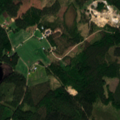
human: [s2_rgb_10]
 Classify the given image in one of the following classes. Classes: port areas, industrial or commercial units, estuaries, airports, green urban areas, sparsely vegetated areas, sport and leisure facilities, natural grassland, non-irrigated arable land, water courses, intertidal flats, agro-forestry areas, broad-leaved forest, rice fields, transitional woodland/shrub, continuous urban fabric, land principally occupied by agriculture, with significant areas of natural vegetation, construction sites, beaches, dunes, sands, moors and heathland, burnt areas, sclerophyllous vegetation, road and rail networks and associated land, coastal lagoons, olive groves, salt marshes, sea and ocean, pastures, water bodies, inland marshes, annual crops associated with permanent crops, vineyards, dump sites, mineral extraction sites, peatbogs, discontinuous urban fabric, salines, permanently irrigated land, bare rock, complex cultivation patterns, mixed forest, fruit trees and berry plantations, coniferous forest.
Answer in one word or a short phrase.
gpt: coniferous forest, mixed forest, transitional woodland/shrub, water bodies